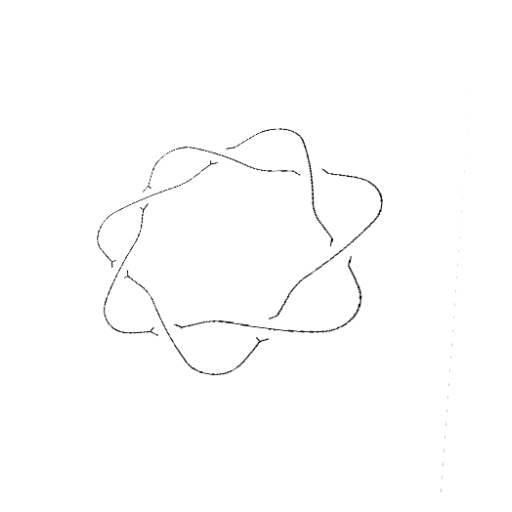
Crossing number: 7